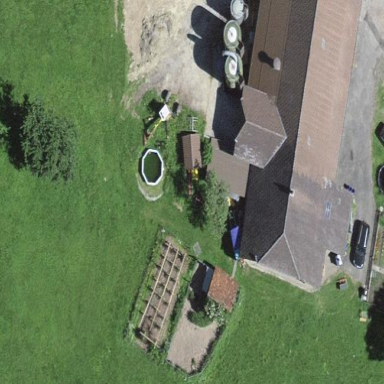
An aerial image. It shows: Farm building.